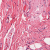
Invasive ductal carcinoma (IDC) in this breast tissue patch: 0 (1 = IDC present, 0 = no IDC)